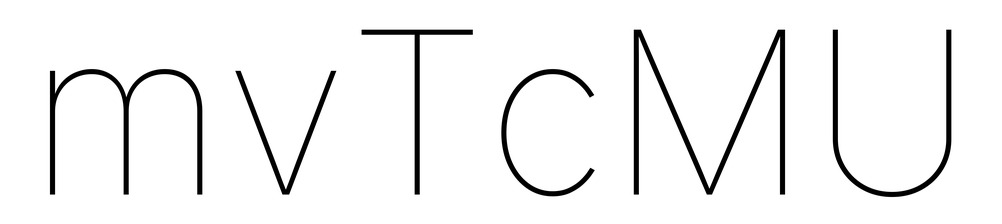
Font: Inter_Thin